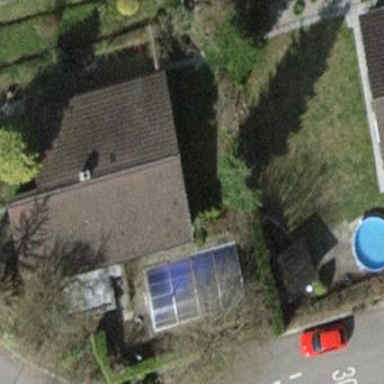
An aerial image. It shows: Detached building.